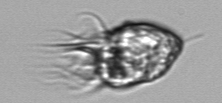
Label: Strombidium_morphotype1